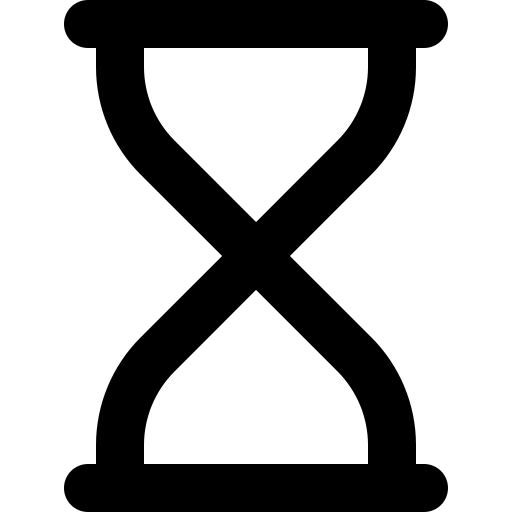
Tags: icon, FontAwesome, fa-icon, outline, hourglass